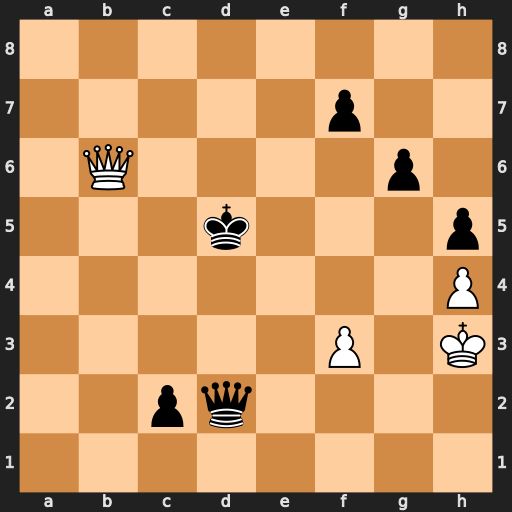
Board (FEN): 8/5p2/1Q4p1/3k3p/7P/5P1K/2pq4/8
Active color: w
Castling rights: -
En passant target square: -
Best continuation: Qd8+ Kc4 Qxd2